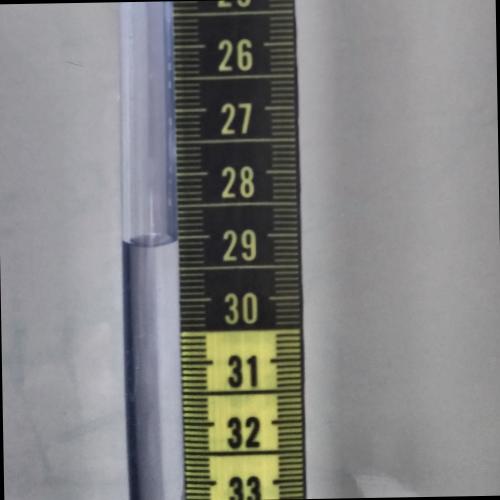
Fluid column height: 29.1 cm